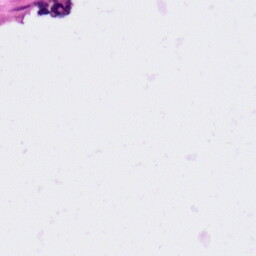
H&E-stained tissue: Ovarian